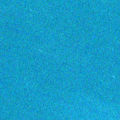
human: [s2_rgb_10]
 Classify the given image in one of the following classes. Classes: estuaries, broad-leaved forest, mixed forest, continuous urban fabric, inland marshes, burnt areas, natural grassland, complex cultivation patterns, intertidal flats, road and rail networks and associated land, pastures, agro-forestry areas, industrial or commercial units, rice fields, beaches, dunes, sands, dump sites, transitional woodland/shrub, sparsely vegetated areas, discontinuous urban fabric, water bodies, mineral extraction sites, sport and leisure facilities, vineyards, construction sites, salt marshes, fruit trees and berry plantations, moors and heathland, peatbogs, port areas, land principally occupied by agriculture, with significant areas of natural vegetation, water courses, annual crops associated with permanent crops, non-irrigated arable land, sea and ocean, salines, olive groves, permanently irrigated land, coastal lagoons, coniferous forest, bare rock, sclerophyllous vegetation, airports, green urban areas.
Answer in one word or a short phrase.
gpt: sea and ocean